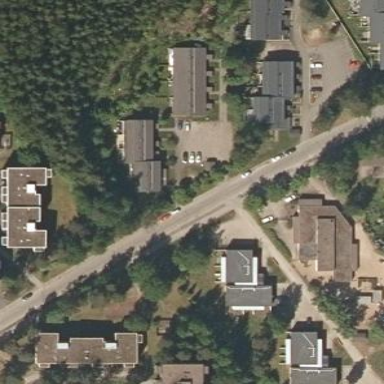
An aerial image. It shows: Kindergarten.